Question: We always make'li' 'float:left' to make a navigation bar, but after that, the text will also float left. How can I make text center? I have already used 'text-align:center;', but it isn't working, which can't make y-axis in the center. Someone said I can use 'padding' to make text-align center, but every time we add an 'li', I might change the padding, Or can we use 'display:inline'? Can someone gives me other efficient ways?
Following is my css code:
'''
ul{
list-style:none;
}
ul li{
float: left;
font-size: 20px;
width: 130px;
height: 50px;
border-right: 1px solid blue;
text-align:center;
}
'''
the html code:
'''
<body>
<ul>
<li>one</li>
<li>two</li>
<li>three</li>
</ul>
</body>
'''

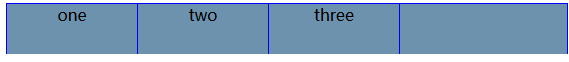
Answer: Aligning on the y-axis is referred to as 'vertical-align', it has nothing to do with 'text-align'.
You have two options to align your items vertically:
Add 'line-height' add 'padding'
- line-height
'''
ul{
list-style:none;
}
ul li{
float: left;
height: 50px;
line-height: 50px;
border-right: 1px solid blue;
}
'''
'''
<ul>
<li>one</li>
<li>two</li>
<li>three</li>
</ul>
'''
Padding
'''
ul{
list-style:none;
}
ul li{
float: left;
padding: 15px 0;
border-right: 1px solid blue;
}
'''
'''
<body>
<ul>
<li>one</li>
<li>two</li>
<li>three</li>
</ul>
</body>
'''
In both cases if you want to center the text as well add 'text-align: center;' and add a width to the 'li' element.